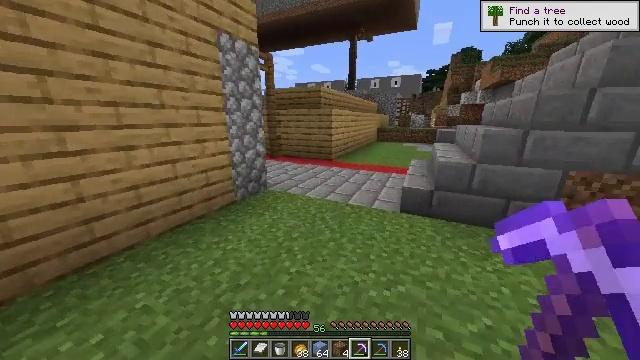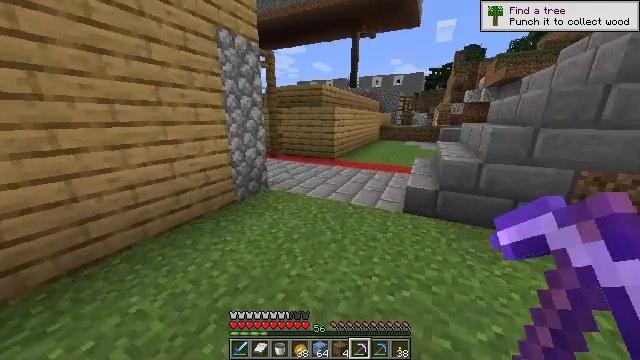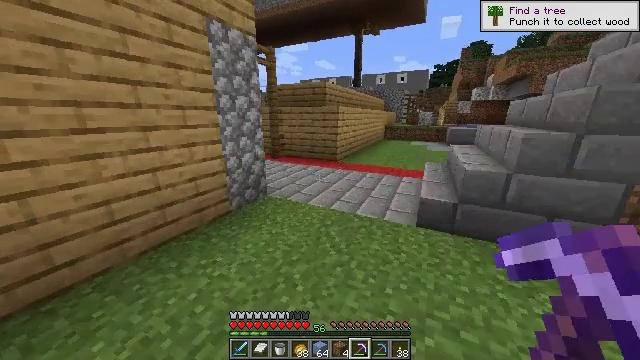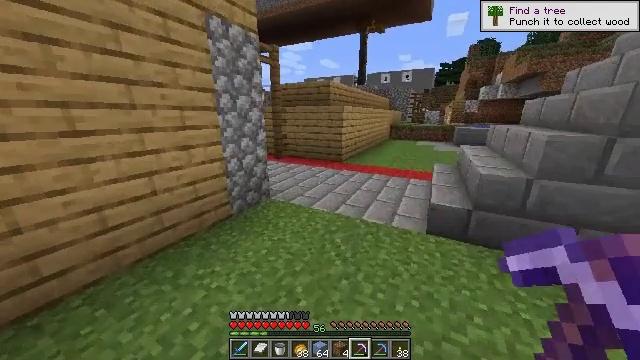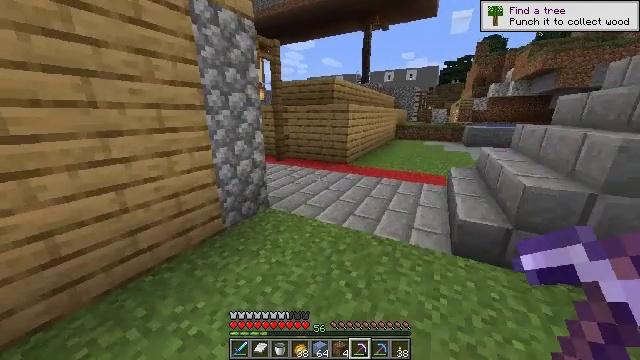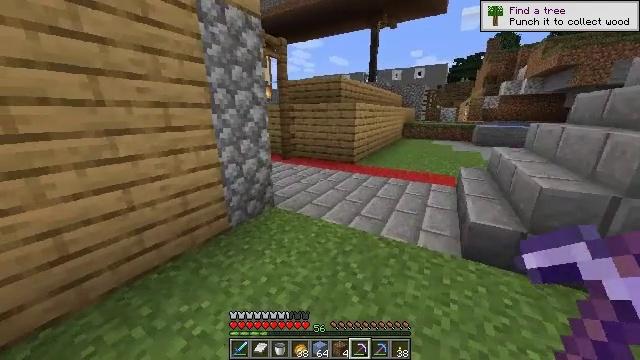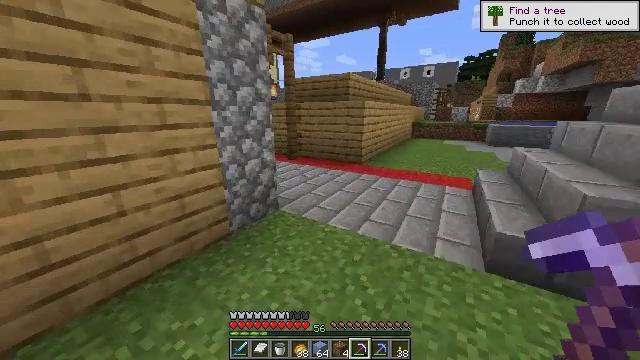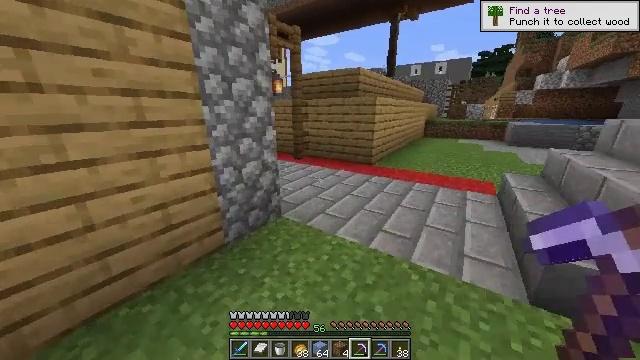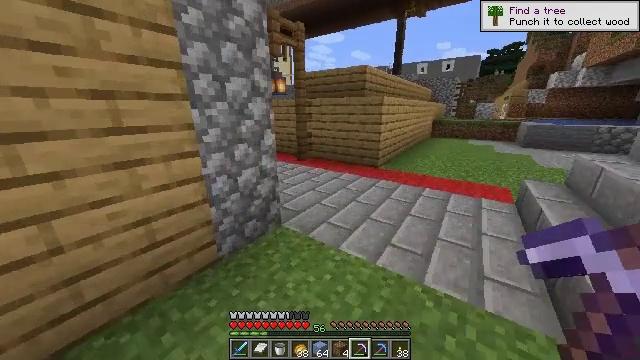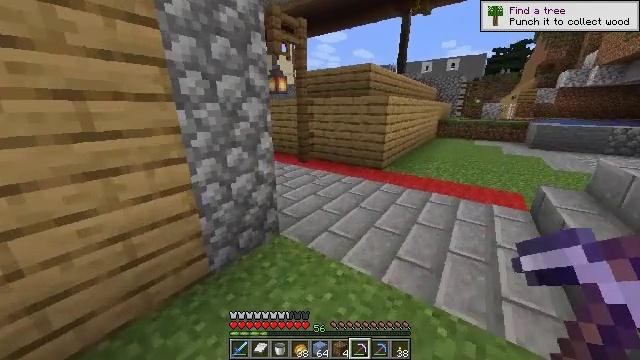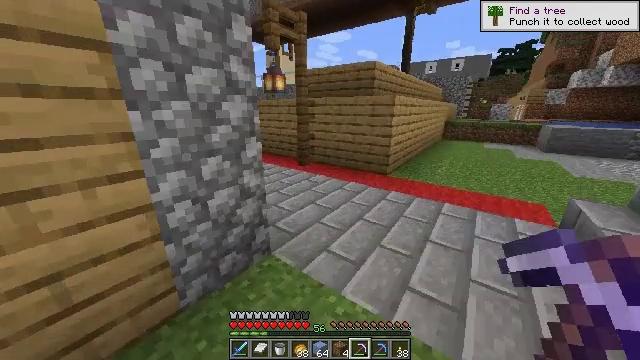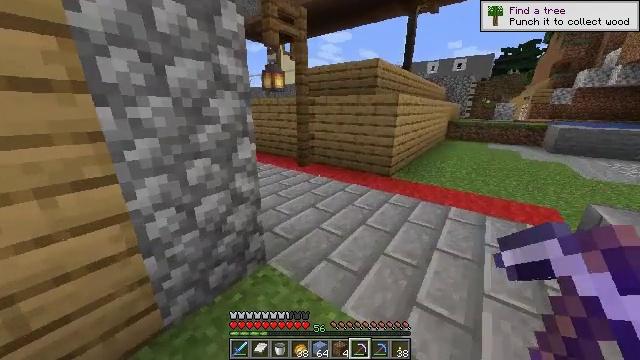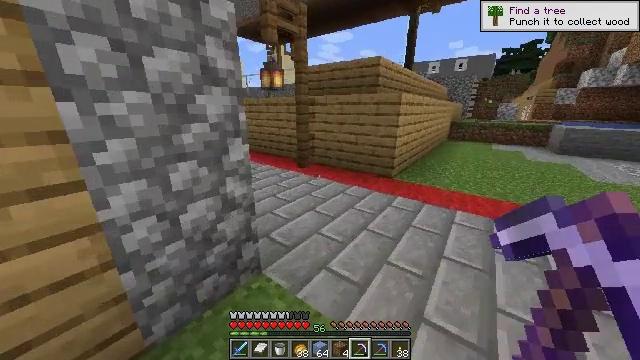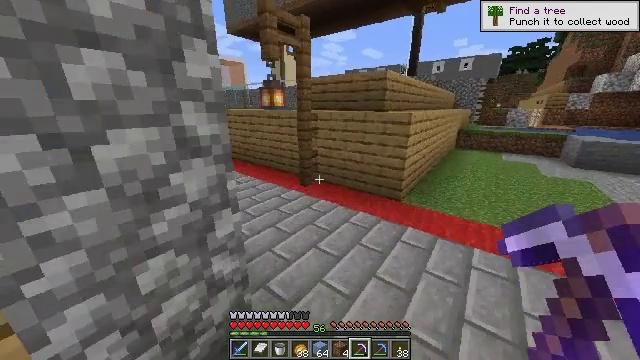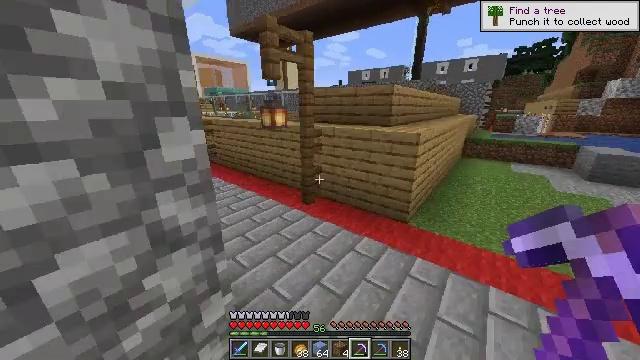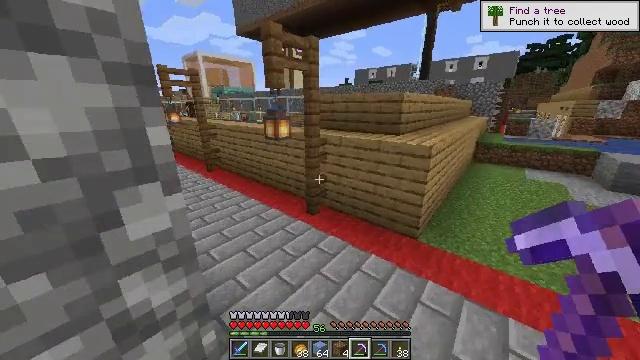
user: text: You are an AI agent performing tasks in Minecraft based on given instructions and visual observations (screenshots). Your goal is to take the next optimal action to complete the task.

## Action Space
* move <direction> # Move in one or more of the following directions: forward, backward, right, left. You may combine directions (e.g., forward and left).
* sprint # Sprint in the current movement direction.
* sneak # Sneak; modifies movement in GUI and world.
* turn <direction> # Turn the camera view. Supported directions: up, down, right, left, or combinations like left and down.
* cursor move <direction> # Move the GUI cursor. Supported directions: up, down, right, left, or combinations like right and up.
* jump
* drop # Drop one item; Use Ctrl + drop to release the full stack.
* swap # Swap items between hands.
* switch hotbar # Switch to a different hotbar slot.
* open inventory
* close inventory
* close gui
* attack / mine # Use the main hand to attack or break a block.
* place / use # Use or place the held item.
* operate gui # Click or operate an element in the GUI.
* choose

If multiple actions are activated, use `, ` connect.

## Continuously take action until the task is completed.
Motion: motion action
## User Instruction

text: Open the crafting table and arrange ice blocks to craft packed ice.
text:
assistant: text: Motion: move forward
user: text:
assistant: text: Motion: move forward
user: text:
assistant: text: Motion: move forward, turn left
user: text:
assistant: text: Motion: move forward
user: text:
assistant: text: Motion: move forward, turn left
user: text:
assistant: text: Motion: move forward, turn left
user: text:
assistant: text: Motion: move forward, turn left
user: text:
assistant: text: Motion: move forward, turn left
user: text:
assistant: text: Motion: move forward
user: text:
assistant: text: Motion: move forward
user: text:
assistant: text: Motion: move forward
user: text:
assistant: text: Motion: move forward, jump
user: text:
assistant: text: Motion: move forward, jump
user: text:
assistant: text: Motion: move forward, jump
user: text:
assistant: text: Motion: move forward, turn left, jump
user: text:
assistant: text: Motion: move forward, turn left, jump
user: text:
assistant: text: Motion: move forward, turn left
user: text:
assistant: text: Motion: move forward, turn left
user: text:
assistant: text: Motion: move forward, turn left
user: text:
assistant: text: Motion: move forward, turn left
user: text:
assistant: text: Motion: move forward, turn left
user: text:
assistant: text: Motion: move forward, turn left
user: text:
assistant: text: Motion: move forward, turn left
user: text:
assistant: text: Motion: move forward, jump
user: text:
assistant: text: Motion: move forward, jump
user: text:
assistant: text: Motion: move forward, jump
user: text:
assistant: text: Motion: move forward, jump
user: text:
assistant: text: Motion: move forward, jump
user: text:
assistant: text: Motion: move forward, turn right and up, jump
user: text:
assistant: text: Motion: move forward, turn right, jump